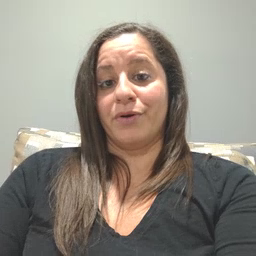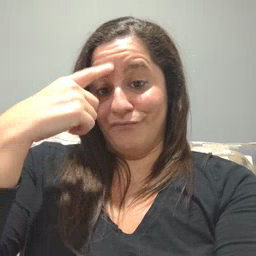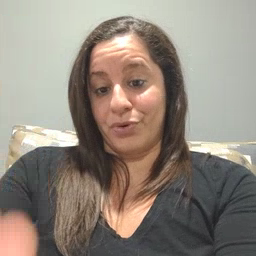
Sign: for